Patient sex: M
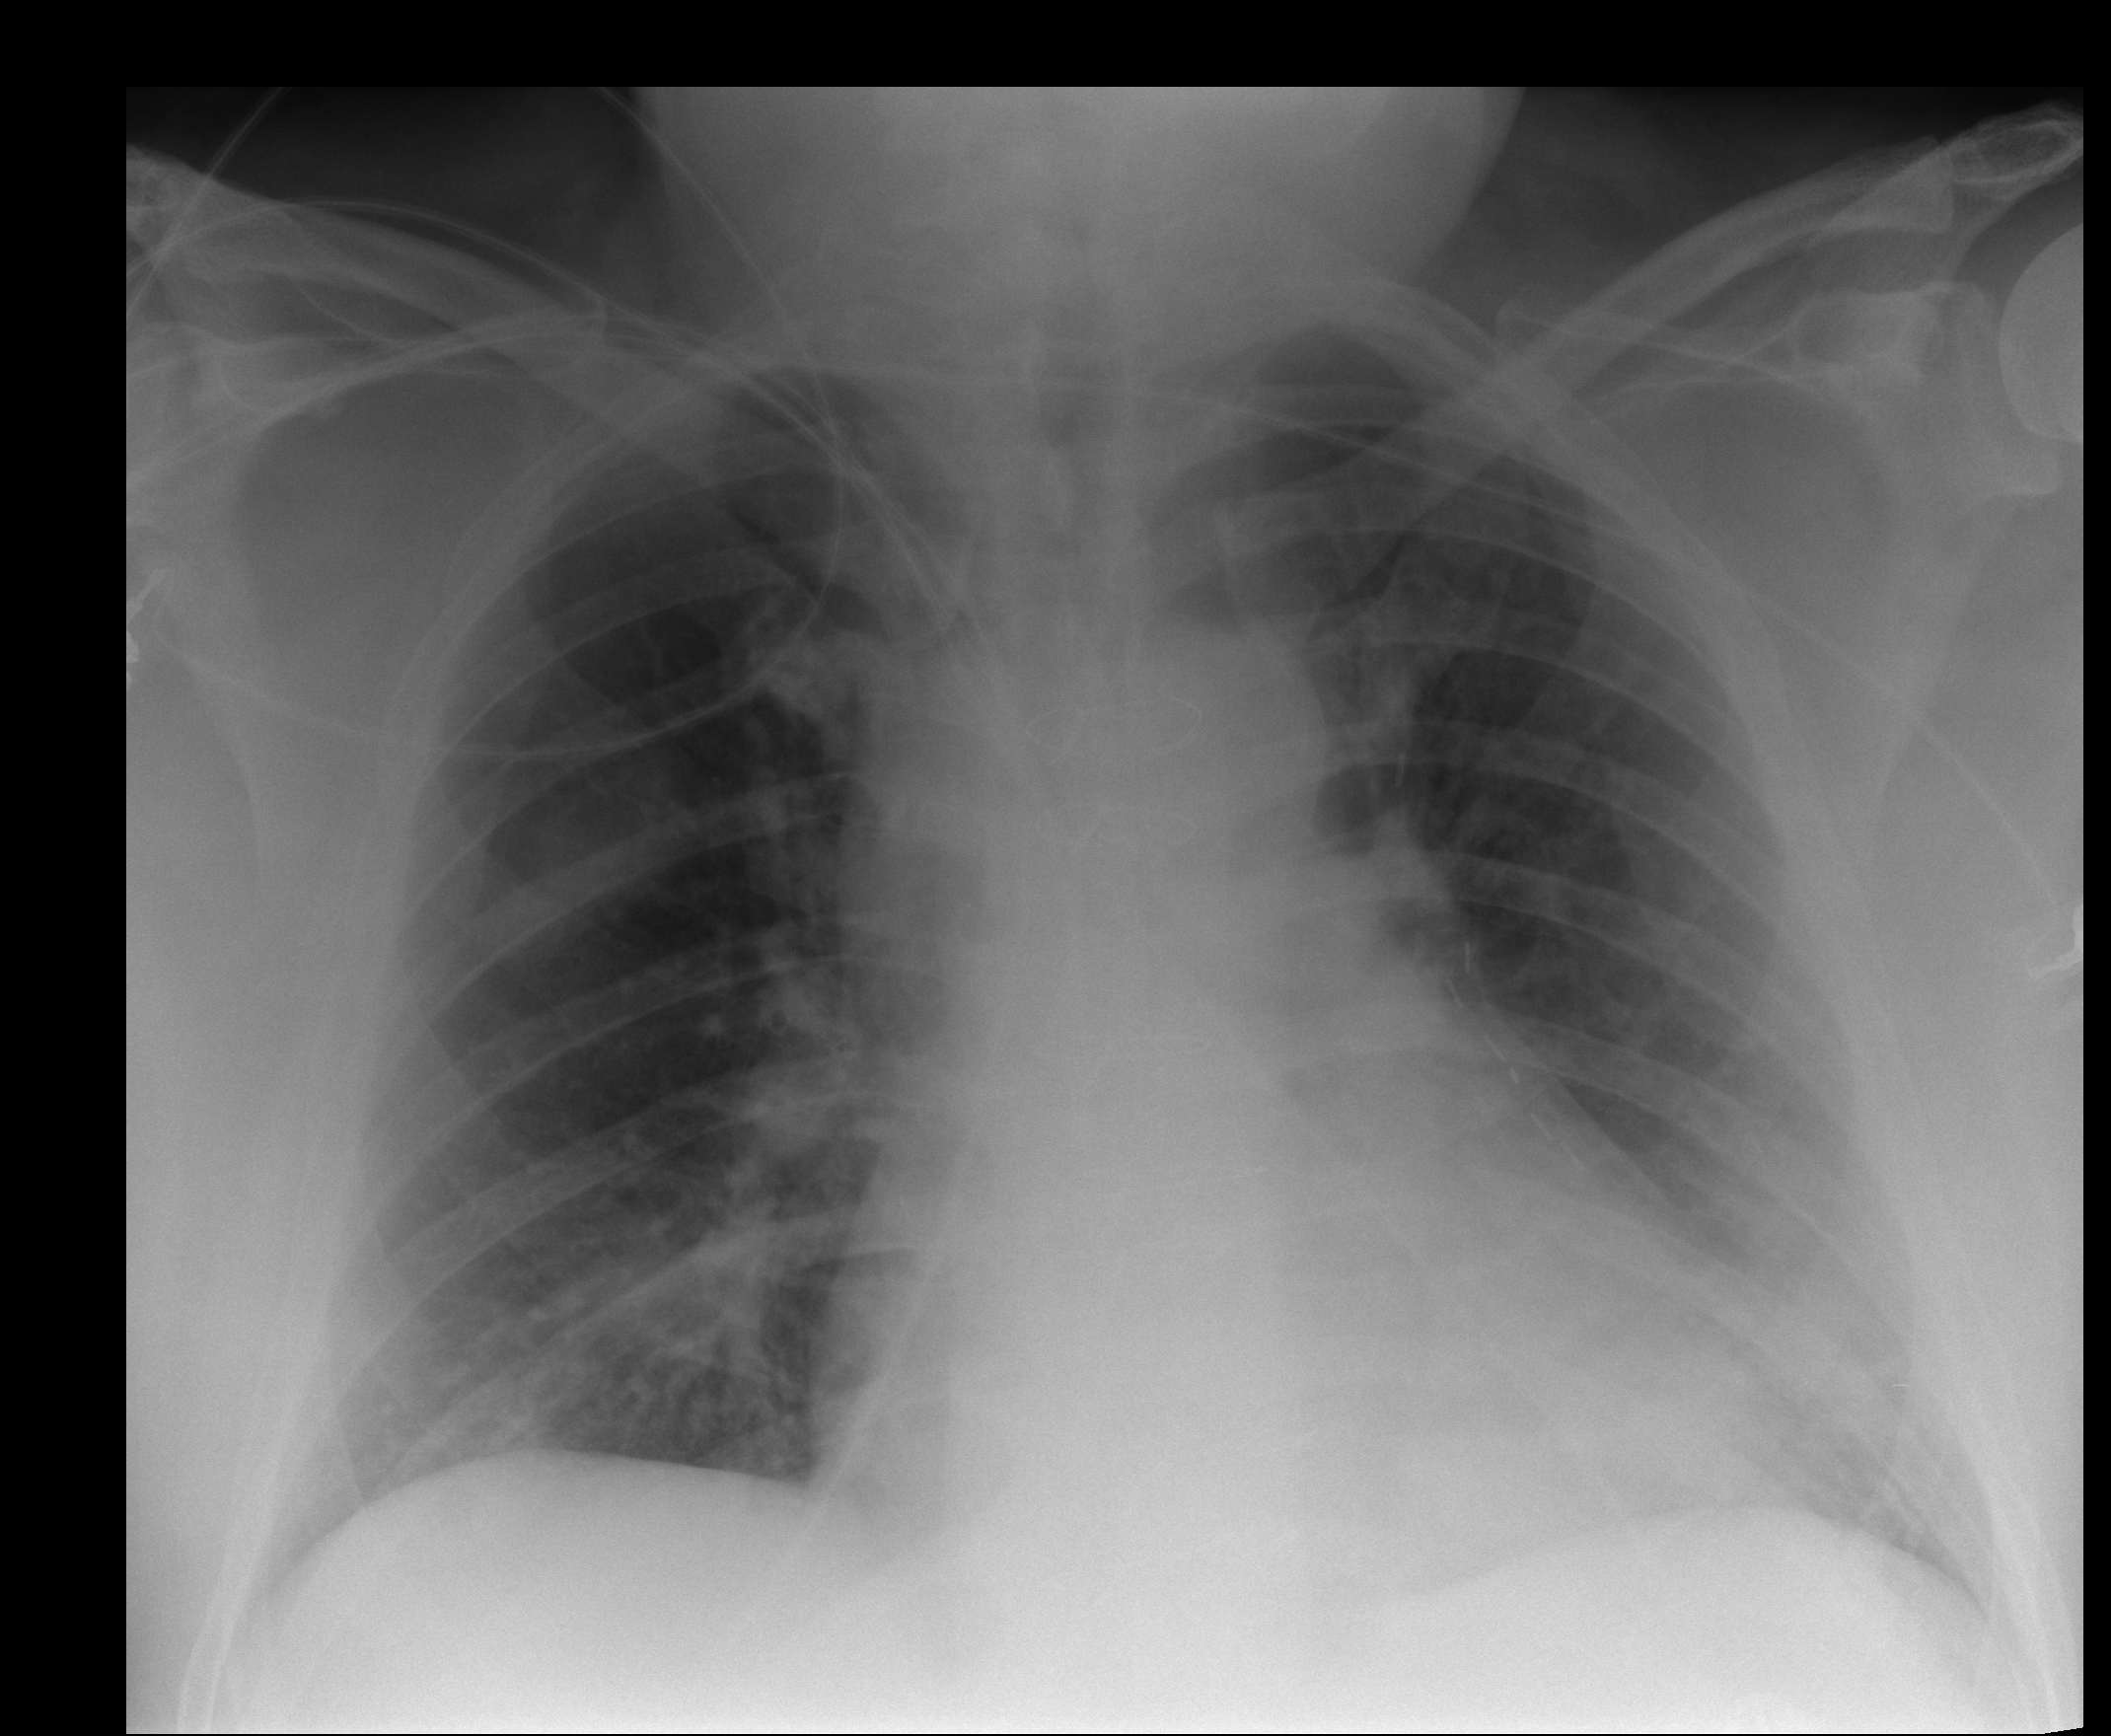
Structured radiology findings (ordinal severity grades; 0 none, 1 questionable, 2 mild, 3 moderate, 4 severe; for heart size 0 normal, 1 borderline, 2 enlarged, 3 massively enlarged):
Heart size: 2
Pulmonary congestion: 0
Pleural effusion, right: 0
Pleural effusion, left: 2
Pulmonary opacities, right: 2
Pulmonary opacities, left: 0
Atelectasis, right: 1
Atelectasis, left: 2